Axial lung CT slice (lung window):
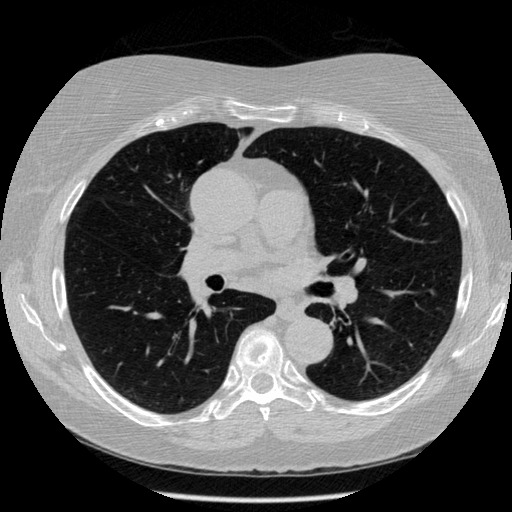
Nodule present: no